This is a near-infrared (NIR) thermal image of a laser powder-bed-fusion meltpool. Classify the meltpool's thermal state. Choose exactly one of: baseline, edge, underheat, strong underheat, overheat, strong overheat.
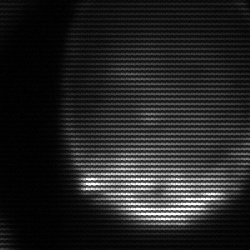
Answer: edge